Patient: sex M, age 70
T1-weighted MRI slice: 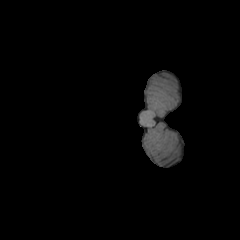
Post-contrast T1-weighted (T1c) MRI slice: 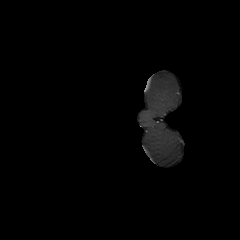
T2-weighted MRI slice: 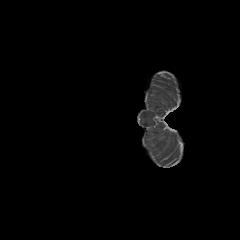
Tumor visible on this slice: no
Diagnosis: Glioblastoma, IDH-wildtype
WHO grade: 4